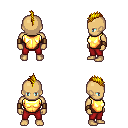
a pixel art fantasy rpg character, male body template, human, tanned skin, gold chest armor, red pants, blonde mohawk hairstyle, leather bracers, four views (front, back, left, right), 2x2 character sprite sheet, small pixel art, hard edges, no anti-aliasing